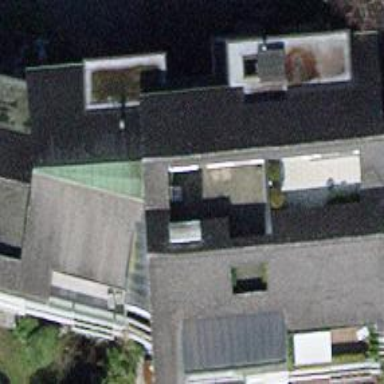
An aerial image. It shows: Image showing building with apartments.